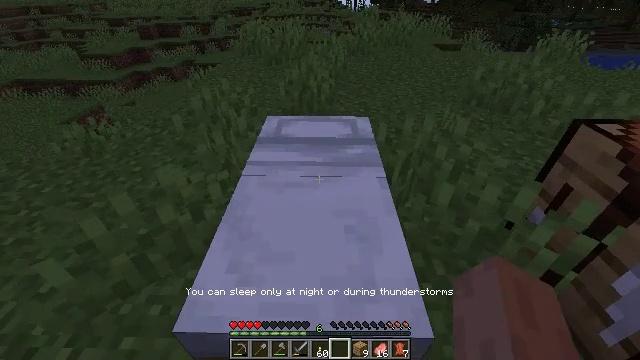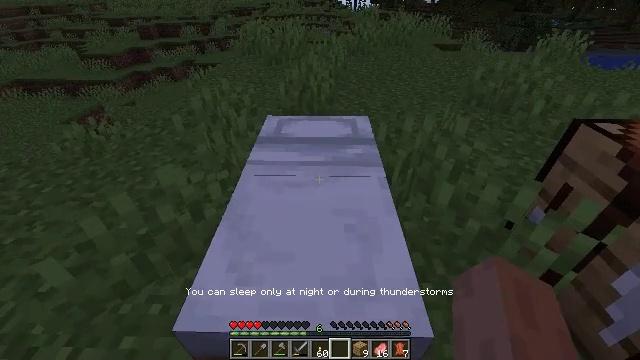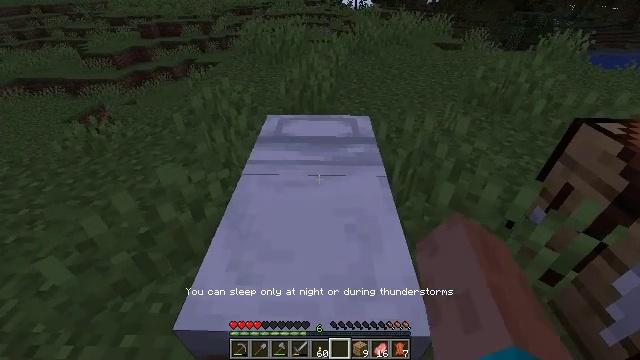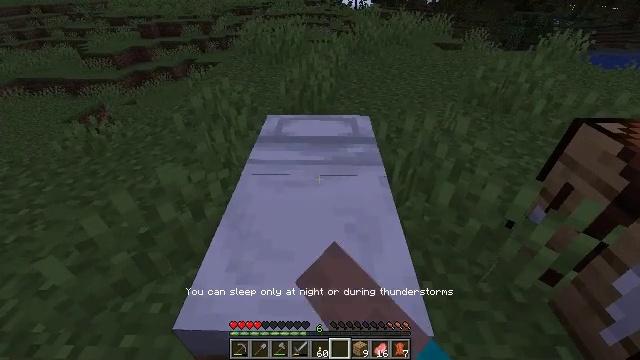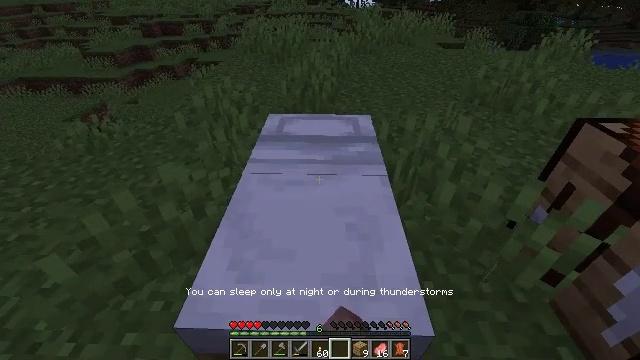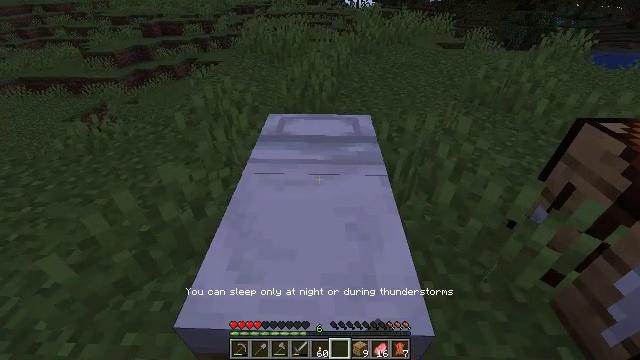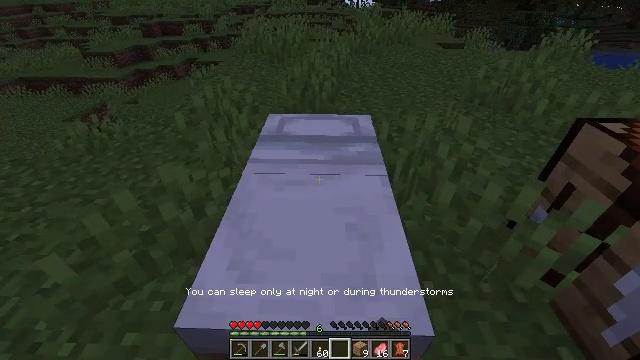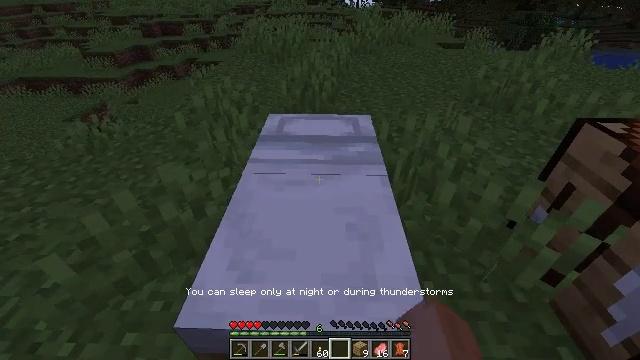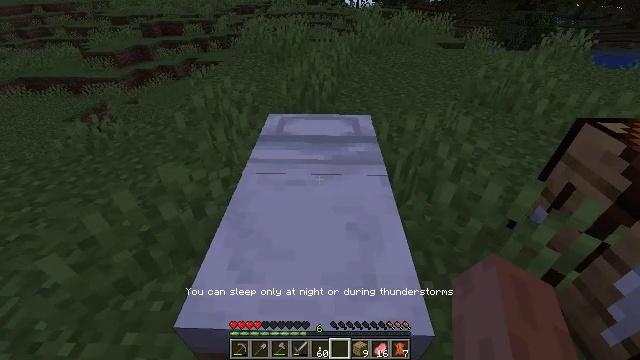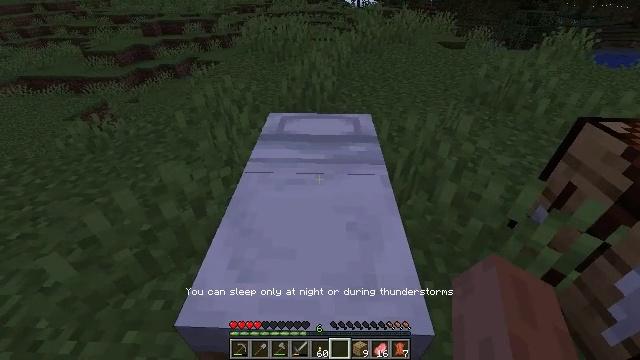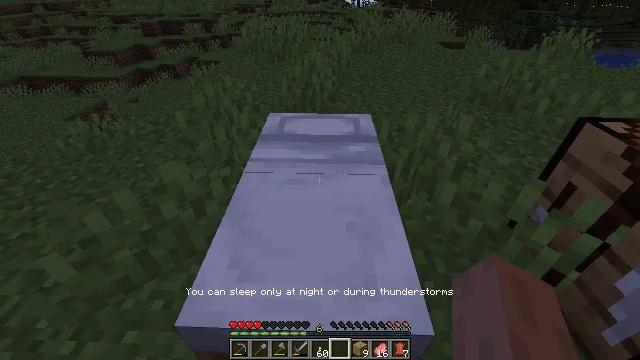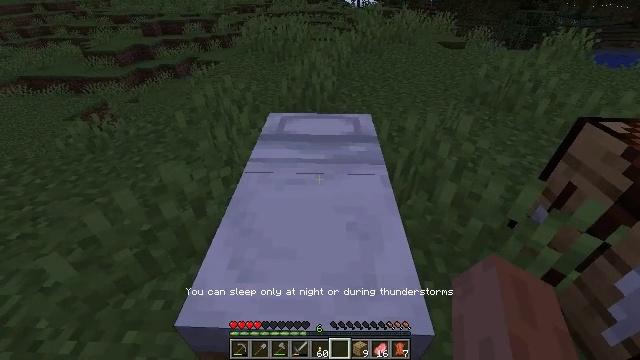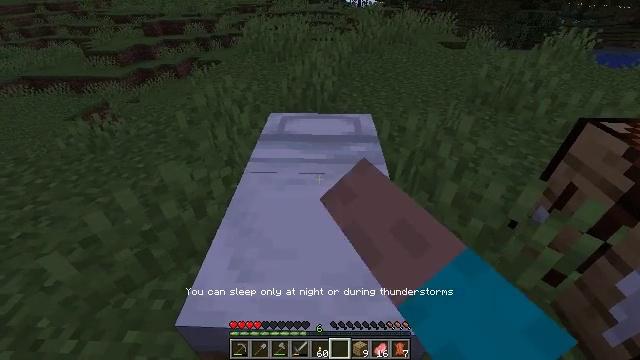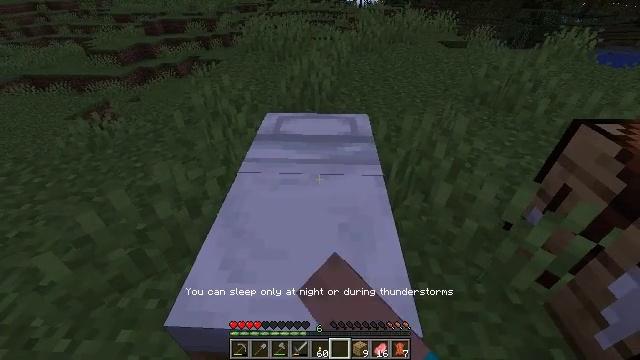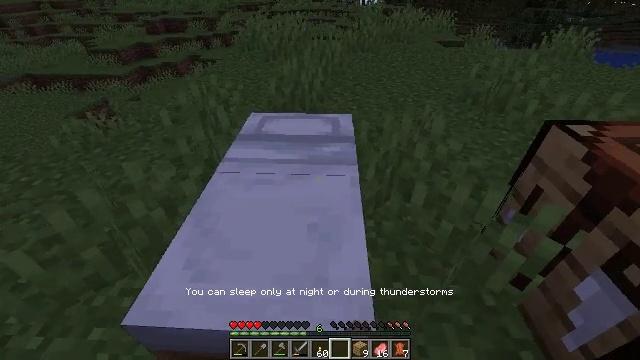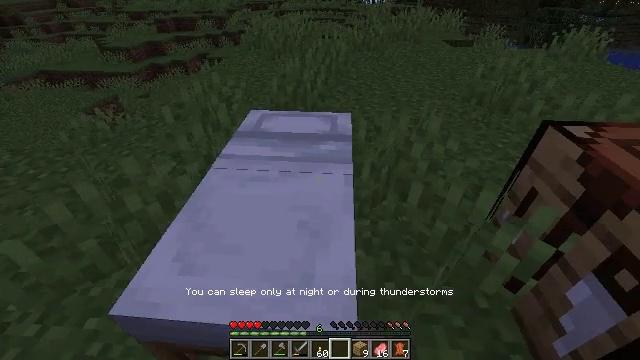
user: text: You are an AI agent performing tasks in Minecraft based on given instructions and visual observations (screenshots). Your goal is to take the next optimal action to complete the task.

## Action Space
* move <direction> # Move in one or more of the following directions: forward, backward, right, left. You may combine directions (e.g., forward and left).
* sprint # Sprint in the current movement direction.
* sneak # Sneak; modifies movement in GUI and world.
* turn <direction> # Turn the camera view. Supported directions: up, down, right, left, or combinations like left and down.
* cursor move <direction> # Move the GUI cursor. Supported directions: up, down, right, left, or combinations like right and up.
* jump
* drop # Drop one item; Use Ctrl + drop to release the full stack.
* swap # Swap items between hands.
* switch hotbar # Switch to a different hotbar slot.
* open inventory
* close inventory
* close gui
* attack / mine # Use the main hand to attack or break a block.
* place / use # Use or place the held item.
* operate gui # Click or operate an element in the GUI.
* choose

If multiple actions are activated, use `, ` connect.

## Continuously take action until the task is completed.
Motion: motion action
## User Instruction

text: Attack the white bed to collect it.
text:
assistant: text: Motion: use / place
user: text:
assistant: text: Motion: use / place
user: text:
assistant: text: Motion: use / place
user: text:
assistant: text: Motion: use / place
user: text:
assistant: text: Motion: no_op
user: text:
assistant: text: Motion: use / place
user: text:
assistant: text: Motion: use / place
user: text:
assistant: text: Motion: use / place
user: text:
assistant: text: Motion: use / place
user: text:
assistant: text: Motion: no_op
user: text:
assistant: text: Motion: use / place
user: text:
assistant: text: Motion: use / place
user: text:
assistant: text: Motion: move right, use / place
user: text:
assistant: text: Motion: move right, use / place
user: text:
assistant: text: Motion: move right, turn left
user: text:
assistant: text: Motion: move right, turn left
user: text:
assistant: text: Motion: move right, turn left, use / place
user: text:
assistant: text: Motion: turn left, use / place
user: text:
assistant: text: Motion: turn left, use / place
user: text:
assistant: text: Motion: turn left, use / place
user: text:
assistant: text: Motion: no_op
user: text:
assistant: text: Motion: turn left, use / place
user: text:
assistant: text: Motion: turn left, use / place
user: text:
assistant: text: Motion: turn left, use / place
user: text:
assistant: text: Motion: no_op
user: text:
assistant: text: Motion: no_op
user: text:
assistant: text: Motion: use / place
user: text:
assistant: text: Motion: use / place
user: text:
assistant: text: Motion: use / place
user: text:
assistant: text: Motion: no_op